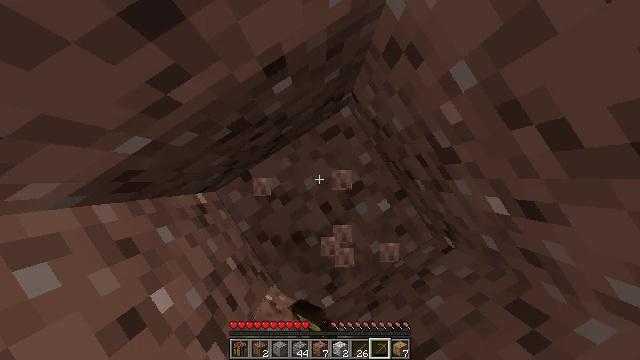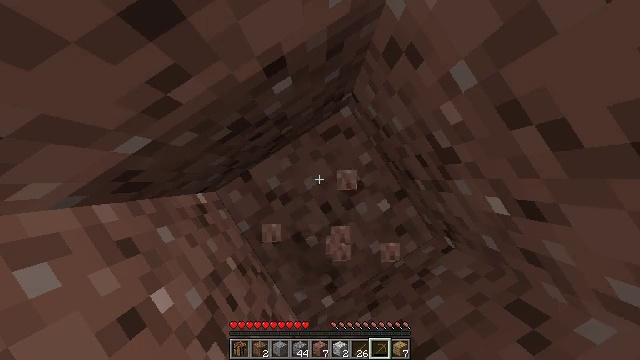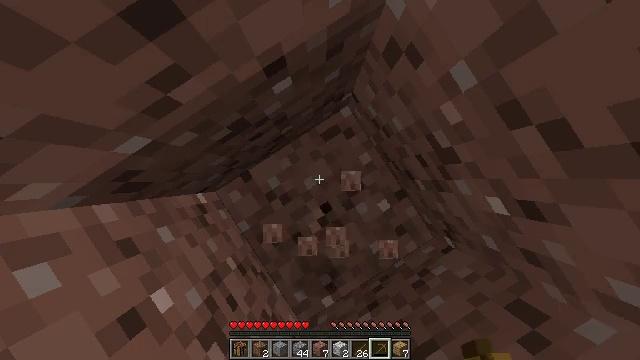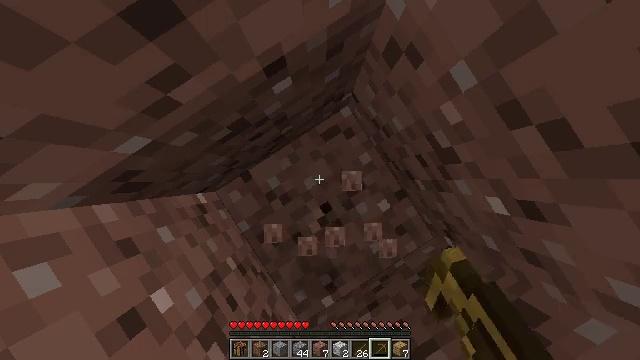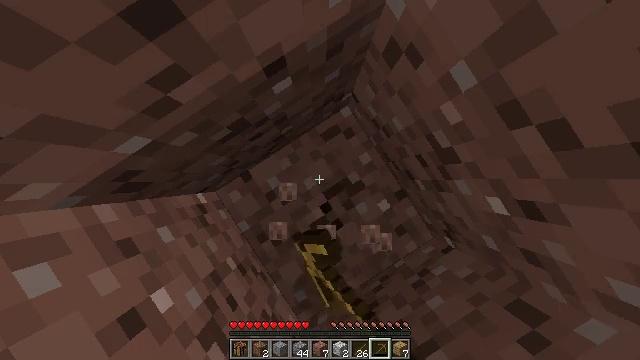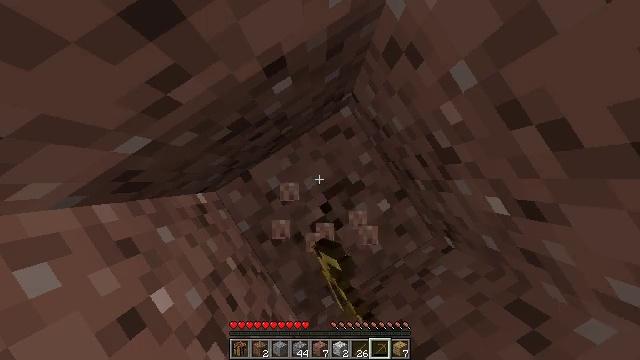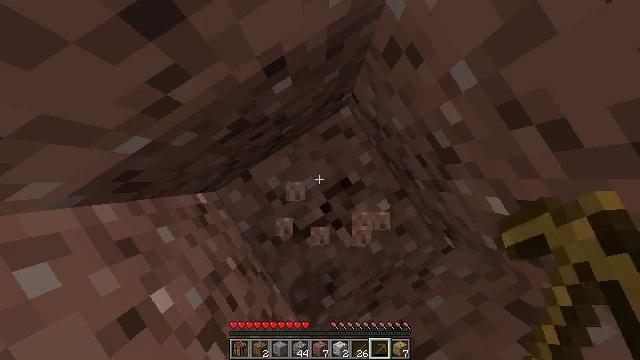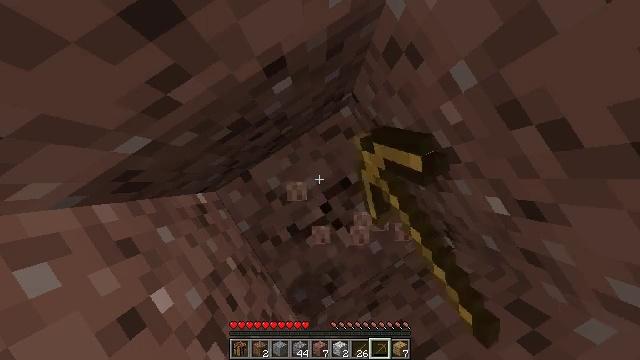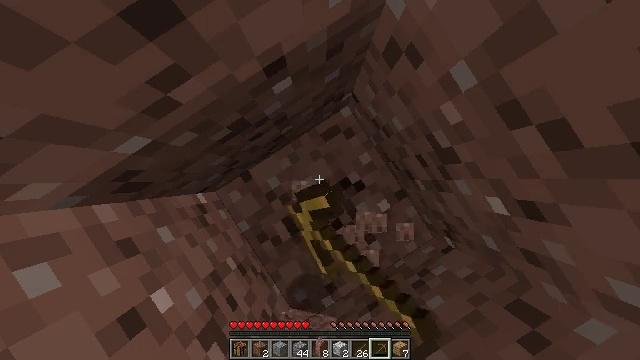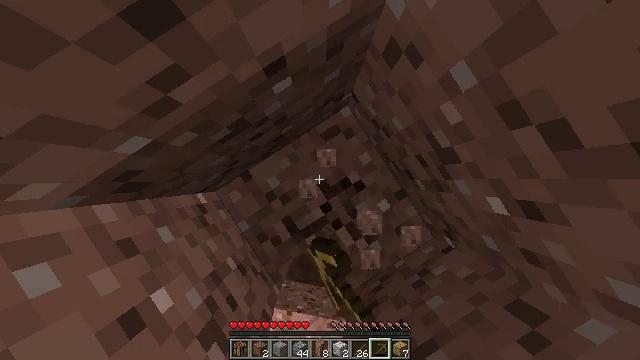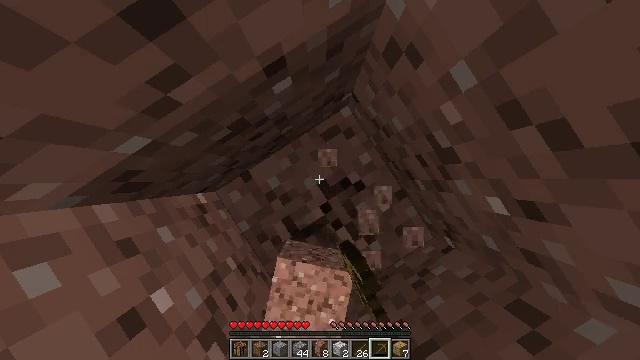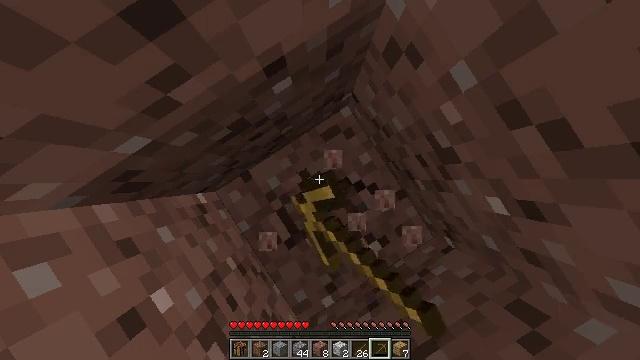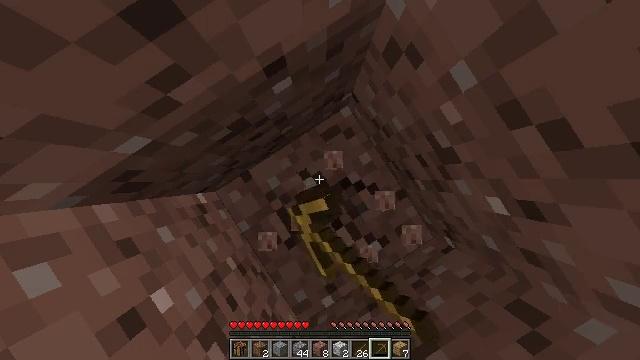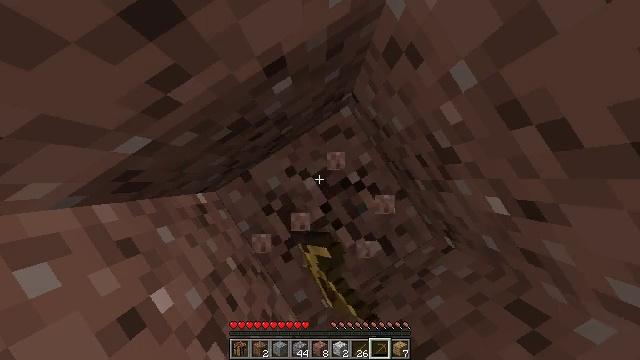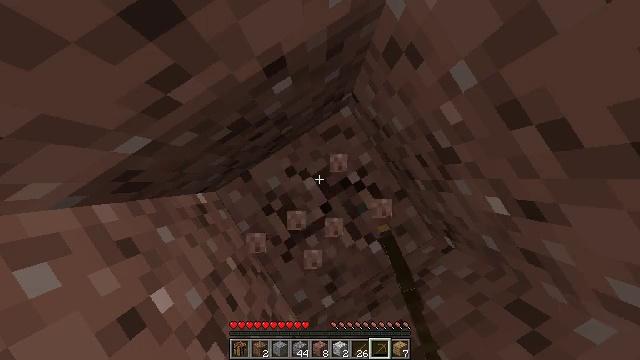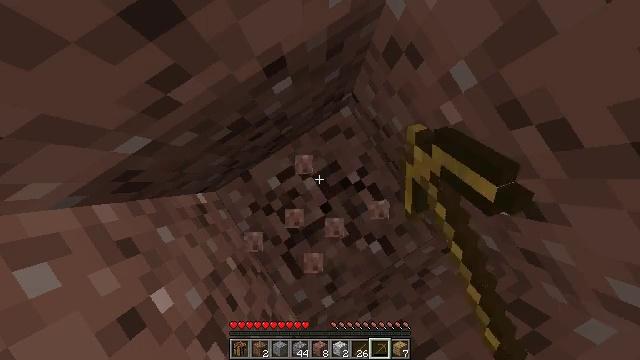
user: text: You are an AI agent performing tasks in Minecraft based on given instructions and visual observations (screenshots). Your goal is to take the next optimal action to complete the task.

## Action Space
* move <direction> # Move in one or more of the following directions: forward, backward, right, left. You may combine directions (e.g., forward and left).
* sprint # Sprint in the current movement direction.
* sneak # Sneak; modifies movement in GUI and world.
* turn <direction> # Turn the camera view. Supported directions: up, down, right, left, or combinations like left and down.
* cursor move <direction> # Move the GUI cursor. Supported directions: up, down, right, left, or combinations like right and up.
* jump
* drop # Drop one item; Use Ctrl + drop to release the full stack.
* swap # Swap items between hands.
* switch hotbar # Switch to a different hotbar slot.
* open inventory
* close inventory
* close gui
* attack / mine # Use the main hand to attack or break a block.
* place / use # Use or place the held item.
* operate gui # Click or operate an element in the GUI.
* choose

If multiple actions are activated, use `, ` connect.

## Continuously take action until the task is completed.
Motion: motion action
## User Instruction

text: Mine the granite block.
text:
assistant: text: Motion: attack / mine
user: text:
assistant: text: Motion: attack / mine
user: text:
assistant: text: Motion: attack / mine
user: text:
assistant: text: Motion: attack / mine
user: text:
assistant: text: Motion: attack / mine
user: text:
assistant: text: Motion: attack / mine
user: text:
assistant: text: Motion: attack / mine
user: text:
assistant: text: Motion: attack / mine
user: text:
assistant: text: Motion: attack / mine
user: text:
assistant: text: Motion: attack / mine
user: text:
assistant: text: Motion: attack / mine
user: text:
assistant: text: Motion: attack / mine
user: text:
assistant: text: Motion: attack / mine
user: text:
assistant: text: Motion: attack / mine
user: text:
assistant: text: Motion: attack / mine
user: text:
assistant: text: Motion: attack / mine
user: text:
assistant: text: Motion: attack / mine
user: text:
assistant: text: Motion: attack / mine
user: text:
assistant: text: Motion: attack / mine
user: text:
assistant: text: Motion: attack / mine
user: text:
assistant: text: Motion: attack / mine
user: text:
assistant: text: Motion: attack / mine
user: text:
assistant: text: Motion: attack / mine
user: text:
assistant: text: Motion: attack / mine
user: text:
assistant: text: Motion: attack / mine
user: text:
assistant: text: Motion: attack / mine
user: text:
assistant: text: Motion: attack / mine
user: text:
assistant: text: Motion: attack / mine